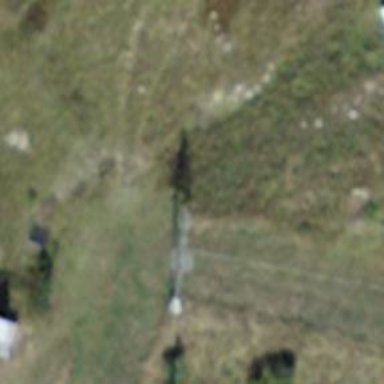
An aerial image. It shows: Pylon for aerialway.